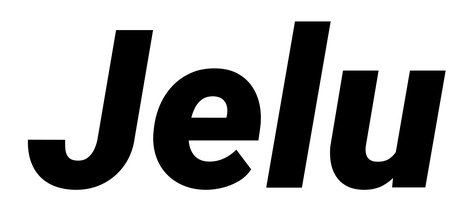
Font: Roboto-Italic_Black_Italic